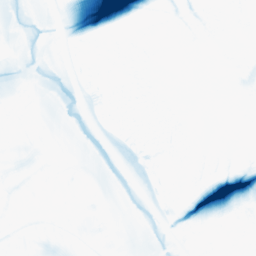
Category: morphological
Decomposition family: morphological_ellipse
Decomposition parameters: operation: closing
width: 50
height: 20
Upsampling method: cubic_mitchell
Upsampling parameters: scale: 8
Upsampling scale: 8